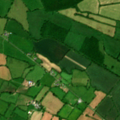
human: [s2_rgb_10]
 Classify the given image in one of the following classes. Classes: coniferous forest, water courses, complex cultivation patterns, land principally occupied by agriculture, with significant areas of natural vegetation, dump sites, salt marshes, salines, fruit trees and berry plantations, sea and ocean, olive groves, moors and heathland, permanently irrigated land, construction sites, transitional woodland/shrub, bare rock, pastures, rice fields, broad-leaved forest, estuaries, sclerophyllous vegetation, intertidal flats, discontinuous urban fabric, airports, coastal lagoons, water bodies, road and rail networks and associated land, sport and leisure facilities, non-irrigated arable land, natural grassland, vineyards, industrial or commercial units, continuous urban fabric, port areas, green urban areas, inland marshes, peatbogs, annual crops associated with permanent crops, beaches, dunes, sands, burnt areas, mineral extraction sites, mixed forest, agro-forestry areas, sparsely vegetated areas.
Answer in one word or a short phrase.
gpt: pastures